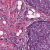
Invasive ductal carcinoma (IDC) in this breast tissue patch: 0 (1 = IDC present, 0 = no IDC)